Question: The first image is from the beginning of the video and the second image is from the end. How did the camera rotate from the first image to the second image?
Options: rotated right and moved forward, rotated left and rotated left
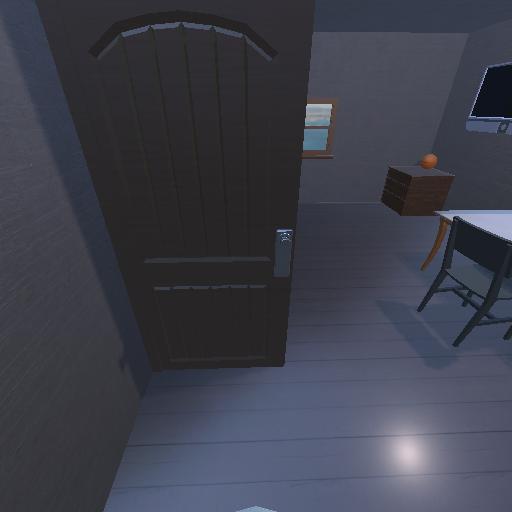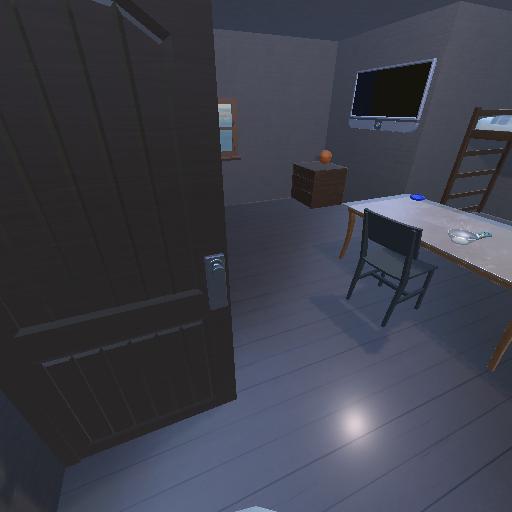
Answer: rotated right and moved forward